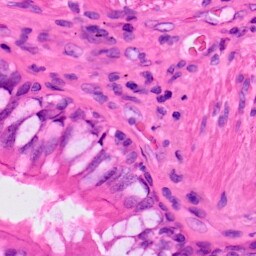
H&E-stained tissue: Lung